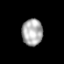
Tissue: prostate
Cell type: T cells
Senescence score: 0.3246
Nuclear area (px): 545
Mean DAPI intensity: 172.028